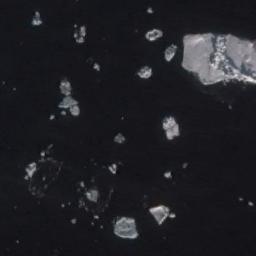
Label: sea_ice